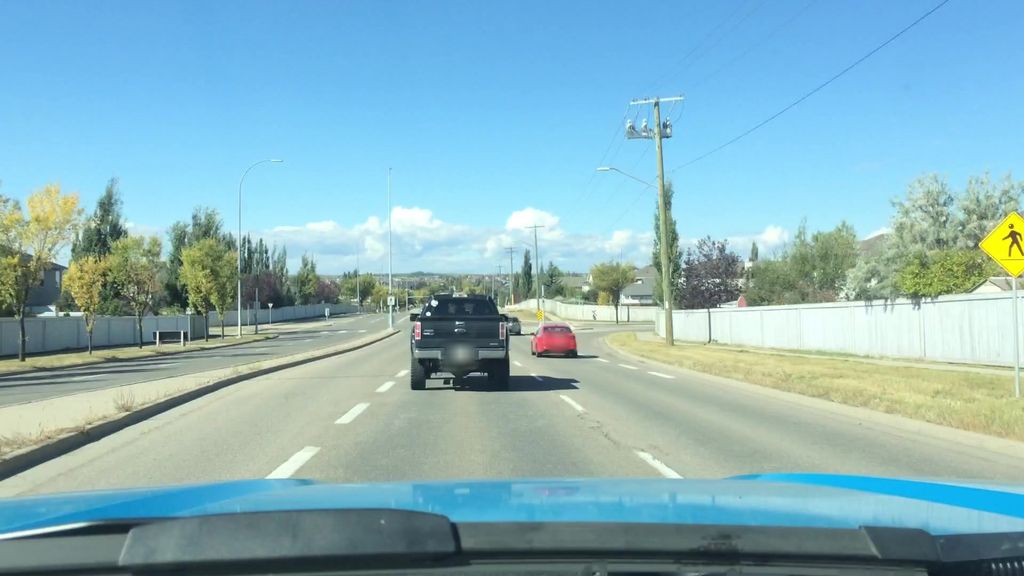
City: calgary